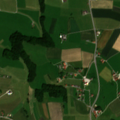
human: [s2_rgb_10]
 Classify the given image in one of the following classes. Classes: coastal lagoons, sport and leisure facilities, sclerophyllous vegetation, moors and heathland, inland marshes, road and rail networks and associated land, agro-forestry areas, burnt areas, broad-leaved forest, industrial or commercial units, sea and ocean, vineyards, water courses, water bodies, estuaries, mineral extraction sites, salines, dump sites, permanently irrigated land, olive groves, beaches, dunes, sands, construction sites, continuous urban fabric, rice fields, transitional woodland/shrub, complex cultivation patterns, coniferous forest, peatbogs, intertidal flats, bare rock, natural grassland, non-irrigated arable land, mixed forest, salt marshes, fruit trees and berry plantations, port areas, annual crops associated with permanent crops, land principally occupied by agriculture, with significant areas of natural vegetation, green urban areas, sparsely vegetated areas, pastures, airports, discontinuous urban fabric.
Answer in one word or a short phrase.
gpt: discontinuous urban fabric, non-irrigated arable land, pastures, complex cultivation patterns, land principally occupied by agriculture, with significant areas of natural vegetation